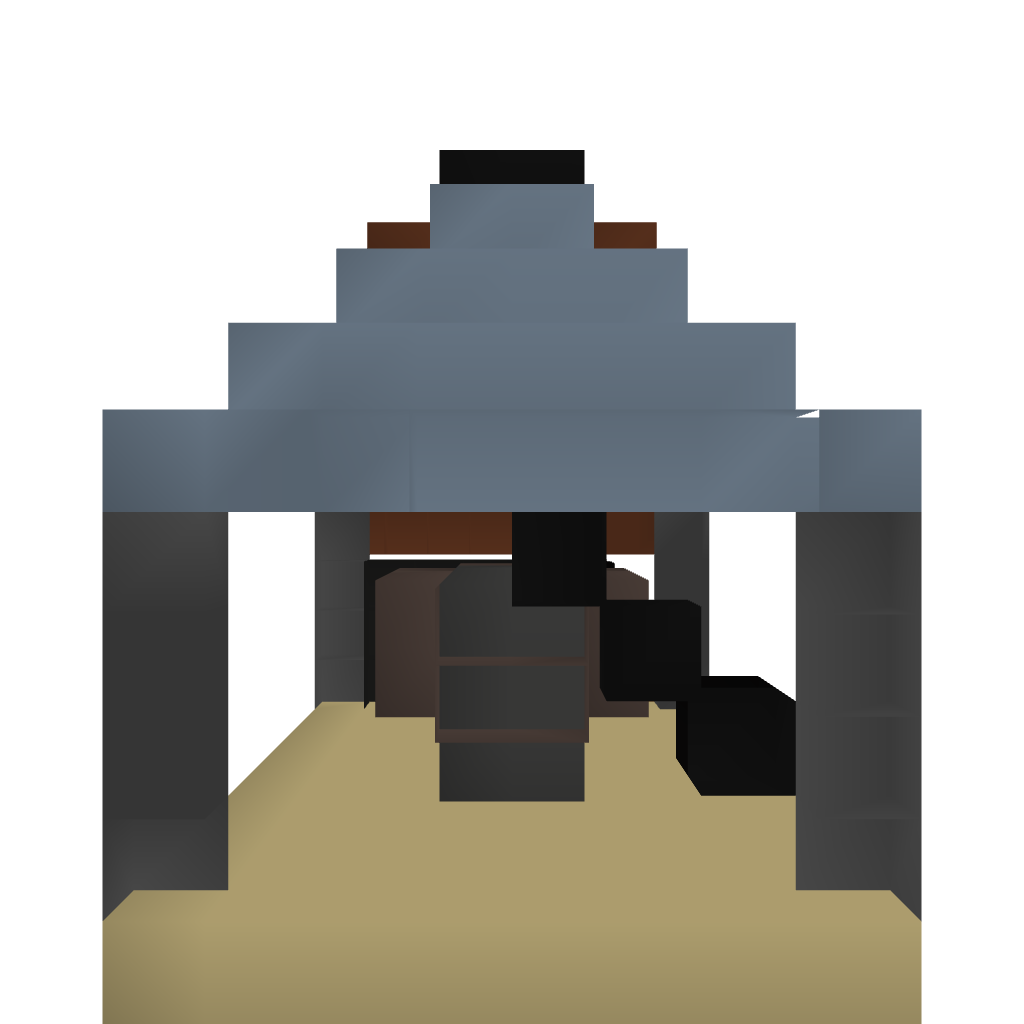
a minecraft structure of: Small Shop with Redstone Lighting